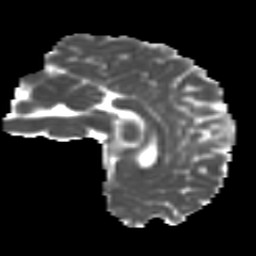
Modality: MD
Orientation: sagittal
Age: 16
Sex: male
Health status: ill
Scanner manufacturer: ge
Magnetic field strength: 3 T
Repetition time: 6.752 s
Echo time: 0.079 s